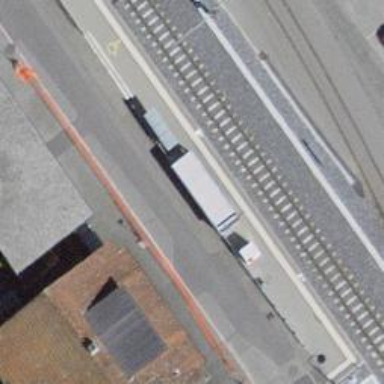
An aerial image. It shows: Public transport station located at railway halt.